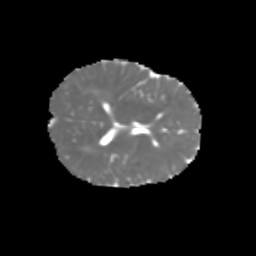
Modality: MD
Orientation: axial
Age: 6
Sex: male
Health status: healthy